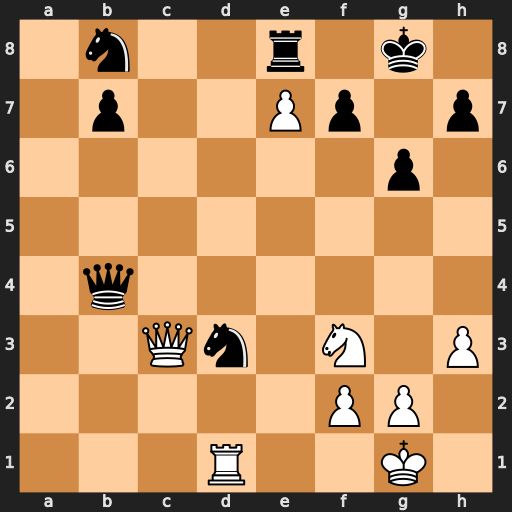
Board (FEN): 1n2r1k1/1p2Pp1p/6p1/8/1q6/2Qn1N1P/5PP1/3R2K1
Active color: w
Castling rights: -
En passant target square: -
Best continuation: Qxb4 Nxb4 Rd8